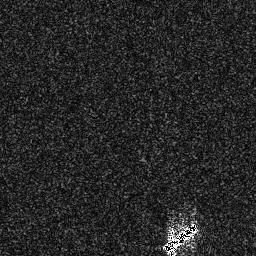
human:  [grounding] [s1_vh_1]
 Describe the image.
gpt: In the satellite image, there is  <ref>1 medium ship </ref> <box>[[62, 85, 78, 99, 0]]</box> located at bottom right.